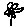
Label: flower